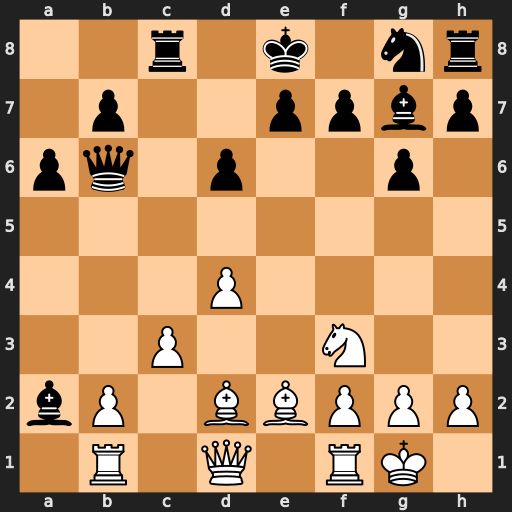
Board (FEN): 2r1k1nr/1p2ppbp/pq1p2p1/8/3P4/2P2N2/bP1BBPPP/1R1Q1RK1
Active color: w
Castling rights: k
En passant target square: -
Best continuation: Qa4+ Qc6 Qxa2